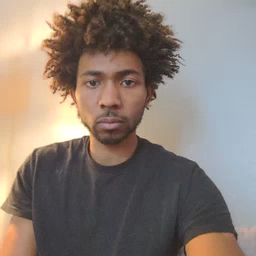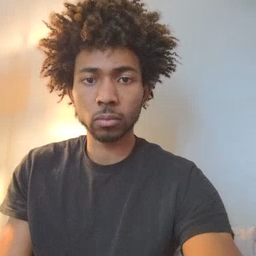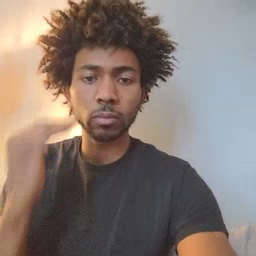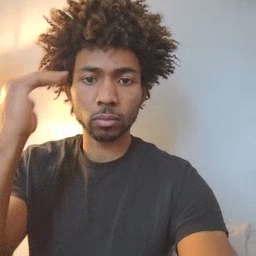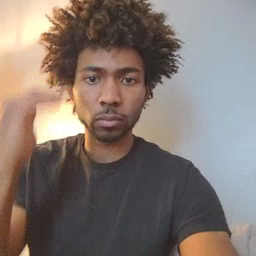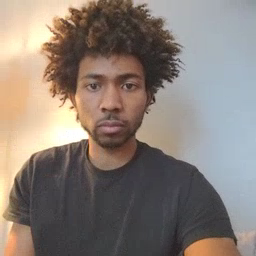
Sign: head